Question: been trying to program the following Quicksort Algorithm in Swift for a while now and cannot work out the issue. <URL>. Cannot work out the error.
'''
var arr = [Int]()
var length = 0
override func viewDidLoad()
{
super.viewDidLoad()
arr = [5,2,4,7,2,1,3,9,10,11,7,8]
print(arr)
sort(inputArr: &arr);
print(arr)
}
func sort(inputArr: inout [Int])
{
if (inputArr.count == 0) || (inputArr == nil)
{
print("finished")
return
}
arr = inputArr
length = arr.count
quicksort(low:0,high:length-1)
}
func quicksort(low: Int, high: Int)
{
var i = low
var j = high
var piv = (low + (high-low))
piv = piv / 2
let pivot_location = arr[piv]
print("----")
while i <= j
{
while arr[i] < pivot_location
{
i+=1
}
while arr[j] > pivot_location
{
j-=1
}
if i <= j
{
let temp = arr[i]
arr[i] = arr[j]
arr[j] = temp
i+=1
j-=1
}
}
print(arr)
if low < j
{
quicksort(low: low, high: j)
}
if i < high
{
quicksort(low: i, high: high)
}
}
'''

Console print of array after iteration through method
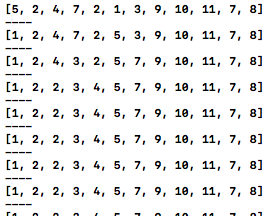
Answer: Your computation of 'piv' and 'pivot_location' is wrong. It should be:
'''
let piv = (low + (high - low) / 2)
let pivot_location = arr[piv]
'''
Note that I moved the division by two inside the previous calculation.
Output:
> [5, 2, 4, 7, 2, 1, 3, 9, 10, 11, 7, 8]
[1, 2, 4, 7, 2, 5, 3, 9, 10, 11, 7, 8]
[1, 2, 3, 2, 7, 5, 4, 9, 10, 11, 7, 8]
[1, 2, 2, 3, 7, 5, 4, 9, 10, 11, 7, 8]
[1, 2, 2, 3, 7, 5, 4, 9, 10, 11, 7, 8]
[1, 2, 2, 3, 7, 5, 4, 8, 7, 11, 10, 9]
[1, 2, 2, 3, 4, 5, 7, 8, 7, 11, 10, 9]
[1, 2, 2, 3, 4, 5, 7, 8, 7, 11, 10, 9]
[1, 2, 2, 3, 4, 5, 7, 8, 7, 11, 10, 9]
[1, 2, 2, 3, 4, 5, 7, 7, 8, 11, 10, 9]
[1, 2, 2, 3, 4, 5, 7, 7, 8, 9, 10, 11]
[1, 2, 2, 3, 4, 5, 7, 7, 8, 9, 10, 11]